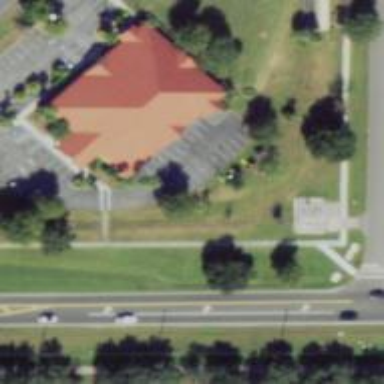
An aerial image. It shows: Building that is place of worship.